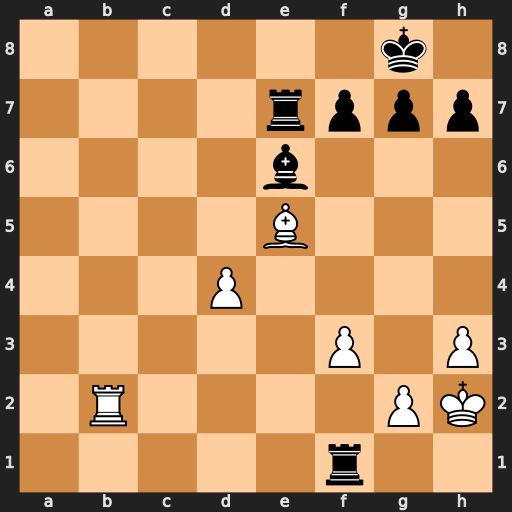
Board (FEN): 6k1/4rppp/4b3/4B3/3P4/5P1P/1R4PK/5r2
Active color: w
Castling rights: -
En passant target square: -
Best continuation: Rb8+ Bc8 Rxc8+ Re8 Rxe8#